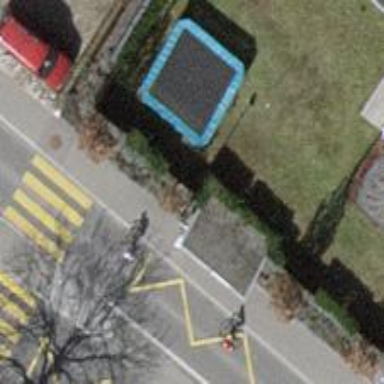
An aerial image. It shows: Platform for public transport. The platform is located by the road.